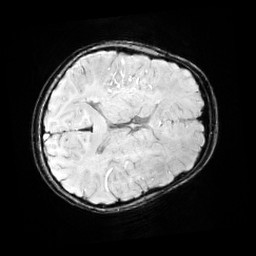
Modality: SWI
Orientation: axial
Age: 9
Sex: male
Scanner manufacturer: siemens
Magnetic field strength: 3 T
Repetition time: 0.027 s
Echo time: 0.02 s